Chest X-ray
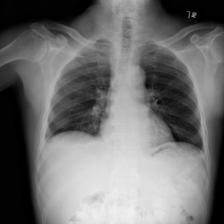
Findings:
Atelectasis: negative
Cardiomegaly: negative
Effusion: positive
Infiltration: negative
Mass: negative
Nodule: negative
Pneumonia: negative
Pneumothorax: negative
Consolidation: negative
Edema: negative
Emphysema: negative
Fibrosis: negative
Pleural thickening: negative
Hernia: negative